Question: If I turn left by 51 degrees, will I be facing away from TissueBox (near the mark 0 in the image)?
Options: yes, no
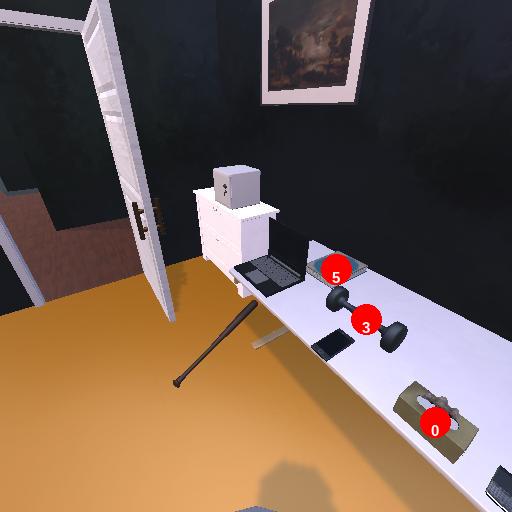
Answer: yes